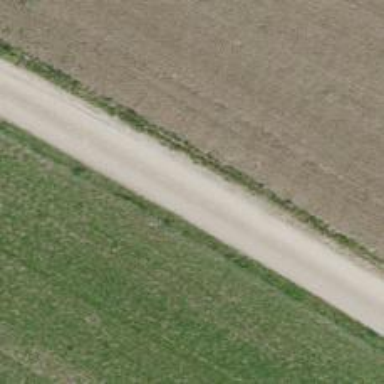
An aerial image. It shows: Well-maintained track road with grade 1 tracktype.